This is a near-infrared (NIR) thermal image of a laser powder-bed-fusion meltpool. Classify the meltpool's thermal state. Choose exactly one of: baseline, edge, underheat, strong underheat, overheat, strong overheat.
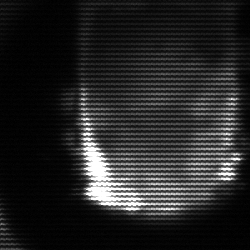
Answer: baseline